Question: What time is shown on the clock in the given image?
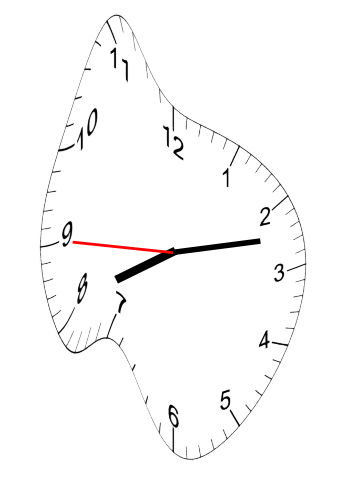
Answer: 08:12:45